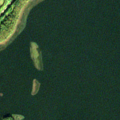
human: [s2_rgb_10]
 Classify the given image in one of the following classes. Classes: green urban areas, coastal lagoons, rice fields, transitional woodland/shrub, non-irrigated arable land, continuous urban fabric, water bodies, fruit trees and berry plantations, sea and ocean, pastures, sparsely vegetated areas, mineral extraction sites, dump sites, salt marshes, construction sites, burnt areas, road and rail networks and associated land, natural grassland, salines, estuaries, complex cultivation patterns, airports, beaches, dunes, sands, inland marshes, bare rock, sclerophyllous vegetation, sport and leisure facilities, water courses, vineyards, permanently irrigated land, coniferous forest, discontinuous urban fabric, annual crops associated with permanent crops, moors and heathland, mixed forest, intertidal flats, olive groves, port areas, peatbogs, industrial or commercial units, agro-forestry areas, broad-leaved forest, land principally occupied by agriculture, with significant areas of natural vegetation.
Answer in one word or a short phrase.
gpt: mixed forest, water bodies